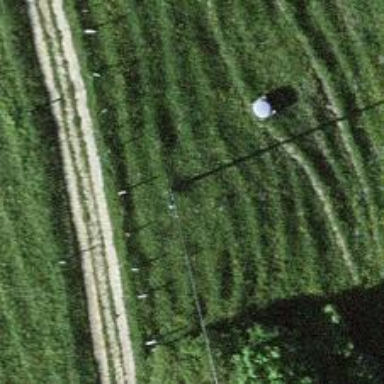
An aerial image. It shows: Minor power line.